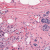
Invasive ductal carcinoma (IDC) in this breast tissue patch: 1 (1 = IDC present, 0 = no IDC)